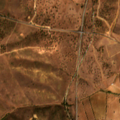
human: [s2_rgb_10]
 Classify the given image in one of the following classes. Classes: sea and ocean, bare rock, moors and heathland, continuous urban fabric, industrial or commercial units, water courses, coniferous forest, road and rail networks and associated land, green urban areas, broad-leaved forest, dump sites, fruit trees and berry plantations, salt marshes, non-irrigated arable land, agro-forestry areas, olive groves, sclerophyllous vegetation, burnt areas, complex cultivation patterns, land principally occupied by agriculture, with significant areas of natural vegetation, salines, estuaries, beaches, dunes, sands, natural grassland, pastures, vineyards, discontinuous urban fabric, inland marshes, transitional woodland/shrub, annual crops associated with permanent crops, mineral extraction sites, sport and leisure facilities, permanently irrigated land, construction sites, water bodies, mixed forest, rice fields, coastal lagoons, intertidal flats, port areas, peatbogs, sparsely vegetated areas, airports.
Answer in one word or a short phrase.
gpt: non-irrigated arable land, pastures, complex cultivation patterns, agro-forestry areas, transitional woodland/shrub